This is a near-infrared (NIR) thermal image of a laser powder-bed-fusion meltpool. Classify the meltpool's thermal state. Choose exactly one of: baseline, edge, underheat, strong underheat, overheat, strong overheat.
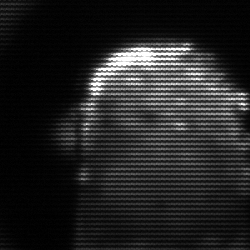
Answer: strong underheat